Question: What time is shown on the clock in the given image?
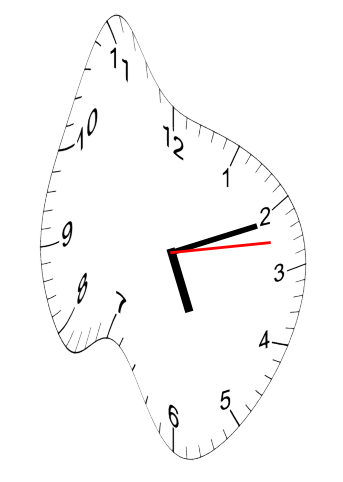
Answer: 05:11:13